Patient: sex M, age 79
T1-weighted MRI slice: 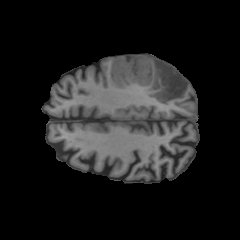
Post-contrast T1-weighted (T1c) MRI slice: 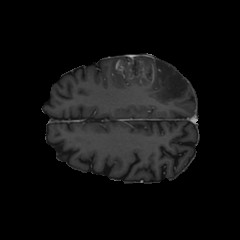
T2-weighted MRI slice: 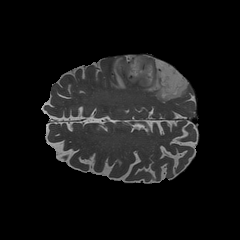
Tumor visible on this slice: yes
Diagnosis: Glioblastoma, IDH-wildtype
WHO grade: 4